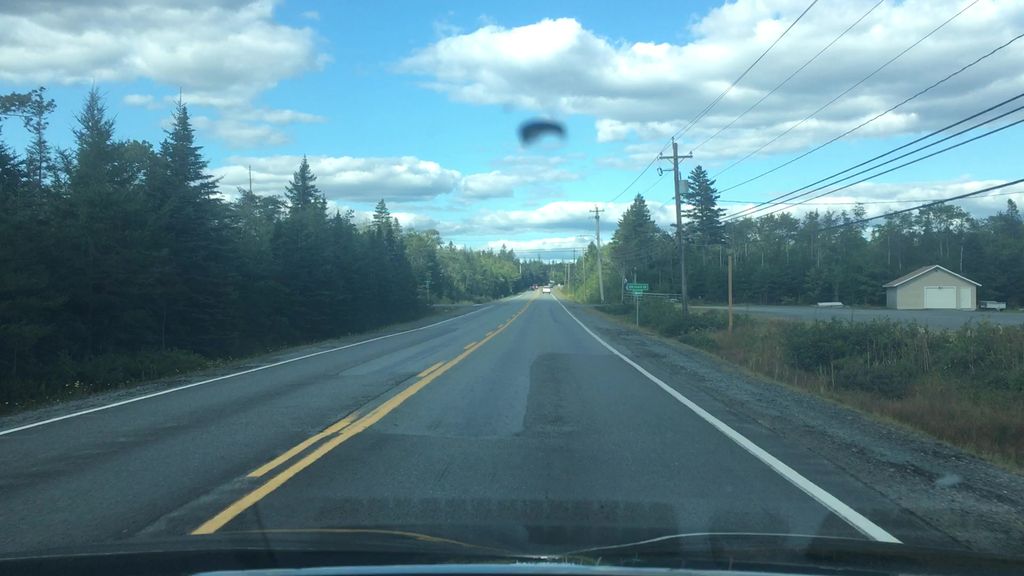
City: halifax